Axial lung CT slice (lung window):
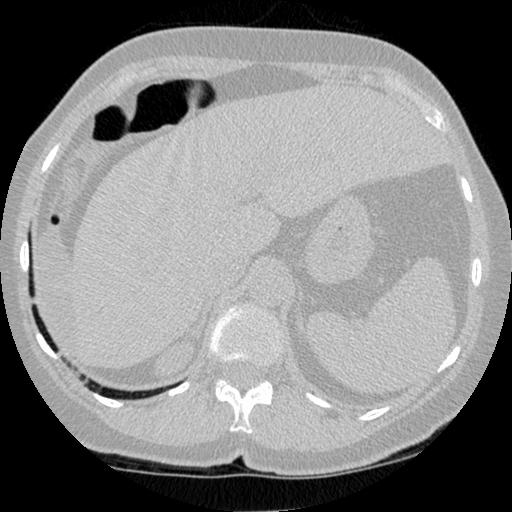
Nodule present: no